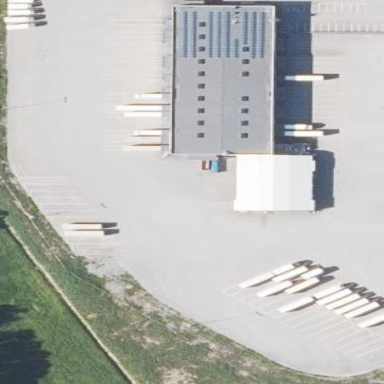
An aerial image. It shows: Transportation building.